Question: I am creating a custom Numpad keyboard through xib.
The numpad has 4 rows: 3 rows with 5 buttons and 1 last row with 4 buttons.
I can't understand, how to align a width of a yellow button "=" to be equal of doubled width of upper row's 2 yellow buttons "+" and "x". Plus 3 grey buttons width to be the same as upper 3 grey buttons have?
I don't want to add hardcoded values like each yellow button width equals 60 then "=" button width equals 120.
This is how it looks now:

I tried to google for solution, but found the cases only with 4 elements in a row, not 5.
Here is the test project on Github: <URL>
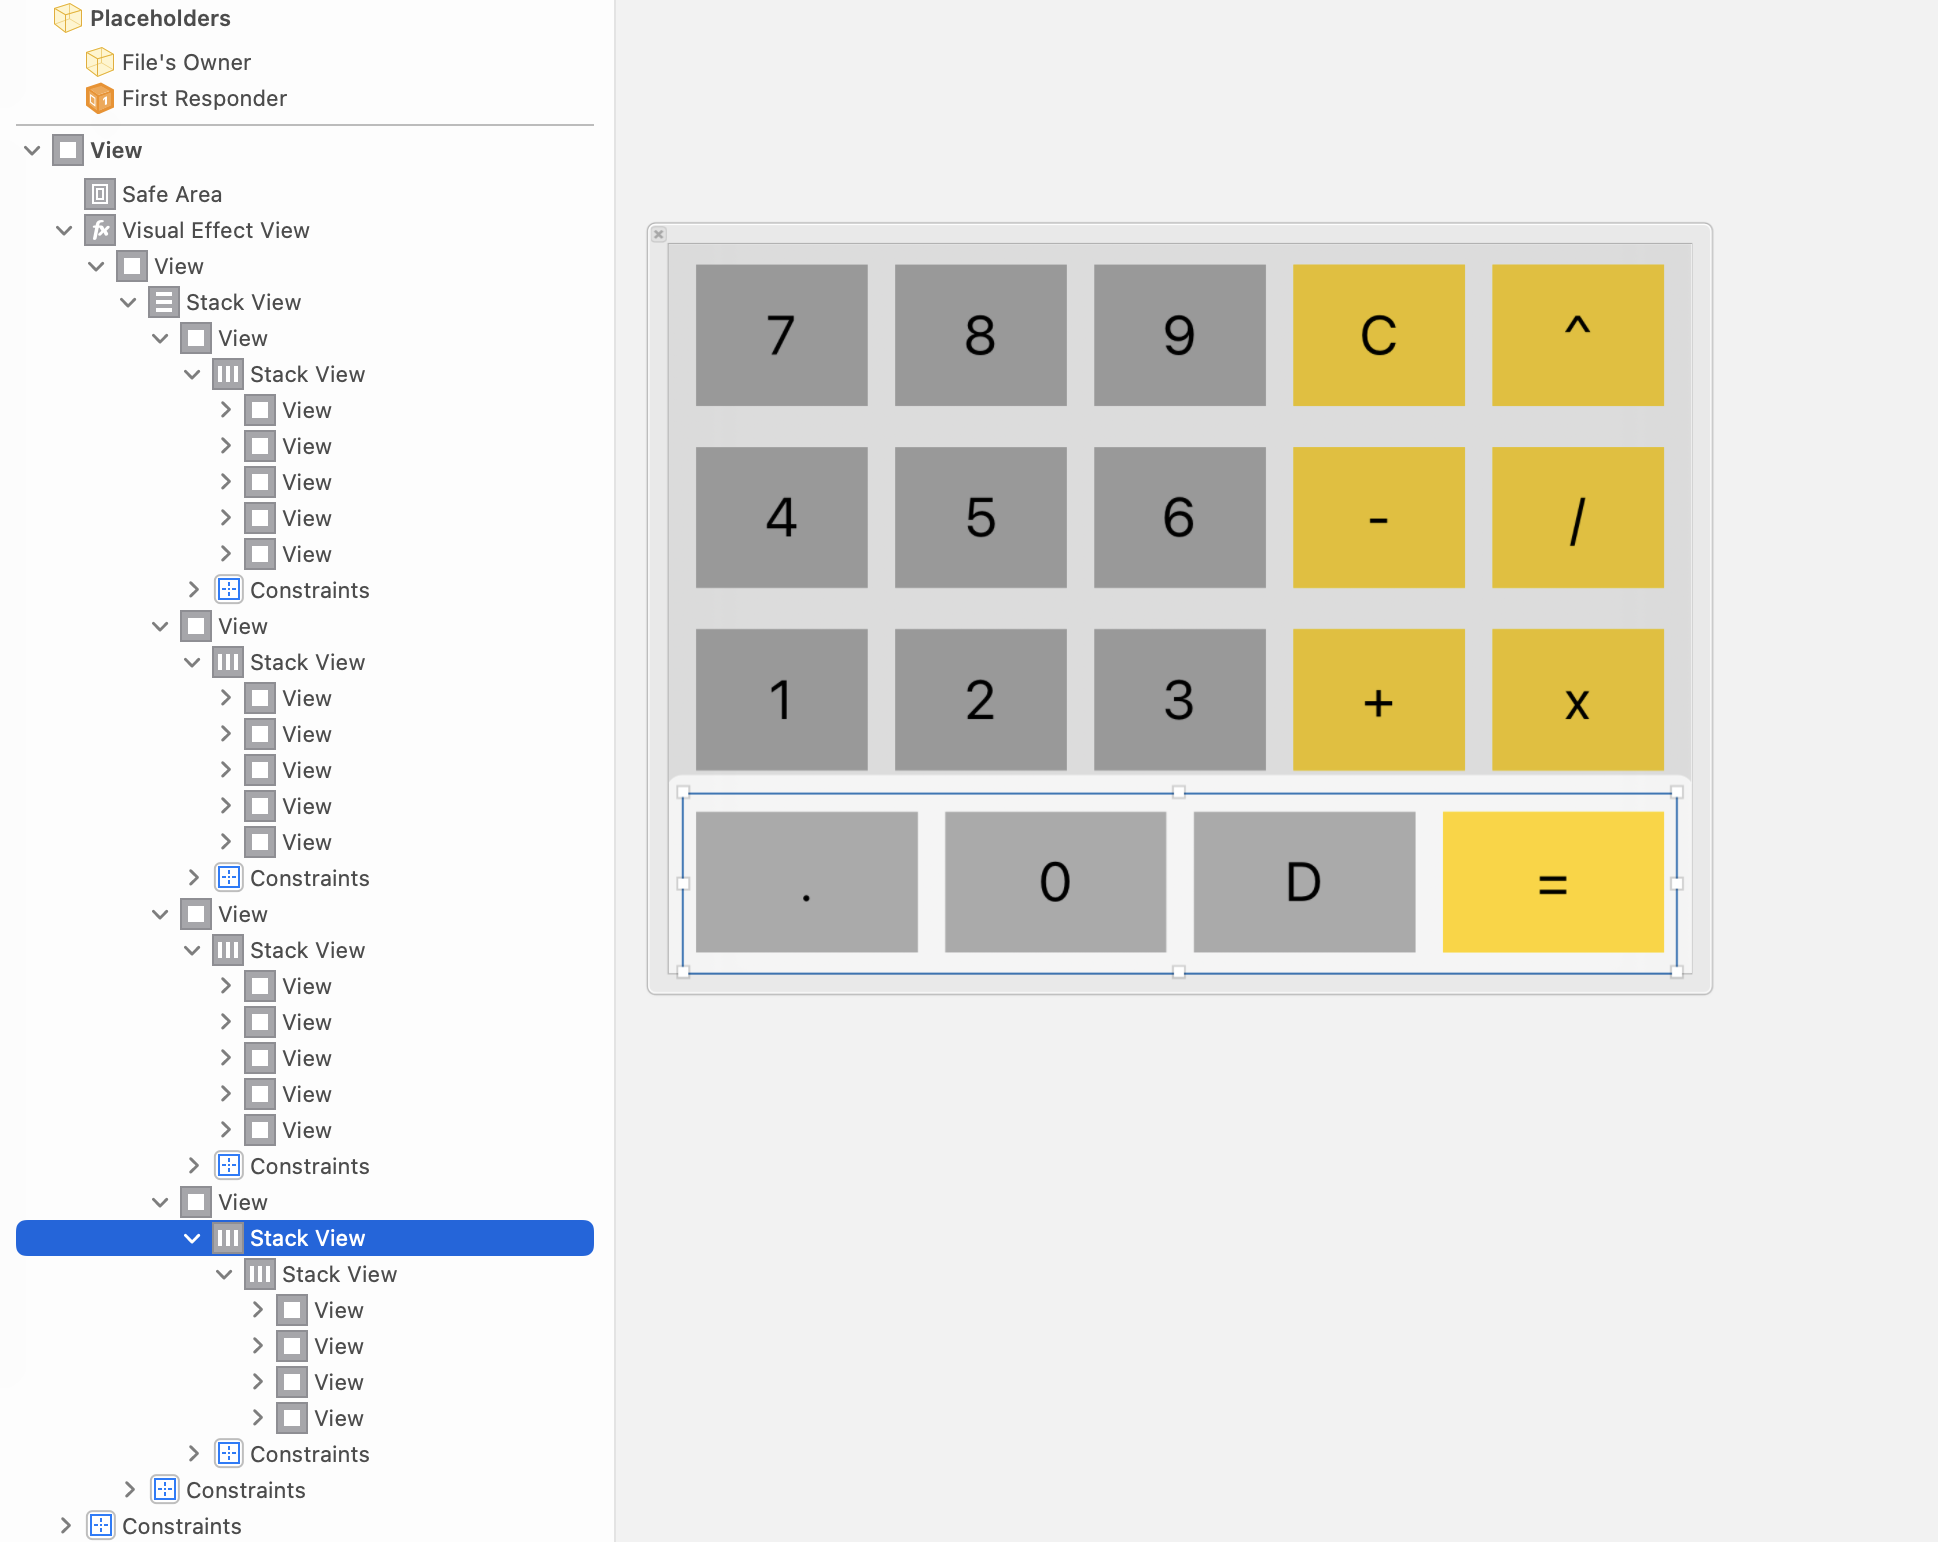
Answer: You have what appears to be a lot of unneeded embedding in extra views and stack views...
Take a look at this:
<URL>
Here's the source for that xib (took out whitespace so it would fit in this answer):
'''
<?xml version="1.0" encoding="UTF-8"?>
<document type="com.apple.InterfaceBuilder3.CocoaTouch.XIB" version="3.0" toolsVersion="20037" targetRuntime="iOS.CocoaTouch" propertyAccessControl="none" useAutolayout="YES" useTraitCollections="YES" useSafeAreas="YES" colorMatched="YES">
<device id="retina6_1" orientation="portrait" appearance="light"/>
<dependencies>
<plugIn identifier="com.apple.InterfaceBuilder.IBCocoaTouchPlugin" version="20020"/>
<capability name="Safe area layout guides" minToolsVersion="9.0"/>
<capability name="System colors in document resources" minToolsVersion="11.0"/>
<capability name="documents saved in the Xcode 8 format" minToolsVersion="8.0"/>
</dependencies>
<objects>
<placeholder placeholderIdentifier="IBFilesOwner" id="-1" userLabel="File's Owner"/>
<placeholder placeholderIdentifier="IBFirstResponder" id="-2" customClass="UIResponder"/>
<view contentMode="scaleToFill" id="w35-oq-szw">
<rect key="frame" x="0.0" y="0.0" width="745" height="531"/>
<autoresizingMask key="autoresizingMask" widthSizable="YES" heightSizable="YES"/>
<subviews>
<visualEffectView opaque="NO" clipsSubviews="YES" contentMode="scaleToFill" translatesAutoresizingMaskIntoConstraints="NO" id="req-q9-lx2">
<rect key="frame" x="0.0" y="0.0" width="745" height="531"/>
<view key="contentView" opaque="NO" clipsSubviews="YES" multipleTouchEnabled="YES" contentMode="center" insetsLayoutMarginsFromSafeArea="NO" id="d1H-9Q-j7P">
<rect key="frame" x="0.0" y="0.0" width="745" height="531"/>
<autoresizingMask key="autoresizingMask" widthSizable="YES" heightSizable="YES"/>
<subviews>
<stackView opaque="NO" contentMode="scaleToFill" axis="vertical" distribution="fillEqually" spacing="10" translatesAutoresizingMaskIntoConstraints="NO" id="sSl-mz-1DQ">
<rect key="frame" x="10" y="0.0" width="725" height="531"/>
<subviews>
<stackView opaque="NO" contentMode="scaleToFill" distribution="fillEqually" spacing="10" translatesAutoresizingMaskIntoConstraints="NO" id="fGC-p9-L4U">
<rect key="frame" x="0.0" y="0.0" width="725" height="125.5"/>
<subviews>
<button opaque="NO" contentMode="scaleToFill" horizontalHuggingPriority="248" contentHorizontalAlignment="center" contentVerticalAlignment="center" buttonType="system" lineBreakMode="middleTruncation" translatesAutoresizingMaskIntoConstraints="NO" id="1fo-rx-txj">
<rect key="frame" x="0.0" y="0.0" width="137" height="125.5"/>
<color key="backgroundColor" white="0.66666666669999997" alpha="1" colorSpace="custom" customColorSpace="genericGamma22GrayColorSpace"/>
<color key="tintColor" white="0.0" alpha="1" colorSpace="custom" customColorSpace="genericGamma22GrayColorSpace"/>
<state key="normal" title="Button"/>
<buttonConfiguration key="configuration" style="plain" title="7">
<fontDescription key="titleFontDescription" type="system" pointSize="40"/>
</buttonConfiguration>
</button>
<button opaque="NO" contentMode="scaleToFill" contentHorizontalAlignment="center" contentVerticalAlignment="center" buttonType="system" lineBreakMode="middleTruncation" translatesAutoresizingMaskIntoConstraints="NO" id="JkP-z1-kBt">
<rect key="frame" x="147" y="0.0" width="137" height="125.5"/>
<color key="backgroundColor" white="0.66666666669999997" alpha="1" colorSpace="custom" customColorSpace="genericGamma22GrayColorSpace"/>
<color key="tintColor" white="0.0" alpha="1" colorSpace="custom" customColorSpace="genericGamma22GrayColorSpace"/>
<state key="normal" title="Button"/>
<buttonConfiguration key="configuration" style="plain" title="8">
<fontDescription key="titleFontDescription" type="system" pointSize="40"/>
</buttonConfiguration>
</button>
<button opaque="NO" contentMode="scaleToFill" contentHorizontalAlignment="center" contentVerticalAlignment="center" buttonType="system" lineBreakMode="middleTruncation" translatesAutoresizingMaskIntoConstraints="NO" id="aA8-sE-uyJ">
<rect key="frame" x="294" y="0.0" width="137" height="125.5"/>
<color key="backgroundColor" white="0.66666666669999997" alpha="1" colorSpace="custom" customColorSpace="genericGamma22GrayColorSpace"/>
<color key="tintColor" white="0.0" alpha="1" colorSpace="custom" customColorSpace="genericGamma22GrayColorSpace"/>
<state key="normal" title="Button"/>
<buttonConfiguration key="configuration" style="plain" title="9">
<fontDescription key="titleFontDescription" type="system" pointSize="40"/>
</buttonConfiguration>
</button>
<button opaque="NO" contentMode="scaleToFill" contentHorizontalAlignment="center" contentVerticalAlignment="center" buttonType="system" lineBreakMode="middleTruncation" translatesAutoresizingMaskIntoConstraints="NO" id="JdT-jT-0wO">
<rect key="frame" x="441" y="0.0" width="137" height="125.5"/>
<color key="backgroundColor" red="0.97410839800000004" green="<PHONE>" blue="<PHONE>" alpha="1" colorSpace="custom" customColorSpace="displayP3"/>
<color key="tintColor" white="0.0" alpha="1" colorSpace="custom" customColorSpace="genericGamma22GrayColorSpace"/>
<state key="normal" title="Button"/>
<buttonConfiguration key="configuration" style="plain" title="C">
<fontDescription key="titleFontDescription" type="system" pointSize="40"/>
</buttonConfiguration>
</button>
<button opaque="NO" contentMode="scaleToFill" contentHorizontalAlignment="center" contentVerticalAlignment="center" buttonType="system" lineBreakMode="middleTruncation" translatesAutoresizingMaskIntoConstraints="NO" id="MqJ-SJ-vgm">
<rect key="frame" x="588" y="0.0" width="137" height="125.5"/>
<color key="backgroundColor" red="0.97410839800000004" green="<PHONE>" blue="<PHONE>" alpha="1" colorSpace="custom" customColorSpace="displayP3"/>
<color key="tintColor" white="0.0" alpha="1" colorSpace="custom" customColorSpace="genericGamma22GrayColorSpace"/>
<state key="normal" title="Button"/>
<buttonConfiguration key="configuration" style="plain" title="^">
<fontDescription key="titleFontDescription" type="system" pointSize="40"/>
</buttonConfiguration>
</button>
</subviews>
<color key="backgroundColor" white="0.0" alpha="0.0" colorSpace="custom" customColorSpace="genericGamma22GrayColorSpace"/>
</stackView>
<stackView opaque="NO" contentMode="scaleToFill" distribution="fillEqually" spacing="10" translatesAutoresizingMaskIntoConstraints="NO" id="ryL-j9-8Gp">
<rect key="frame" x="0.0" y="135.5" width="725" height="125"/>
<subviews>
<button opaque="NO" contentMode="scaleToFill" contentHorizontalAlignment="center" contentVerticalAlignment="center" buttonType="system" lineBreakMode="middleTruncation" translatesAutoresizingMaskIntoConstraints="NO" id="ATt-PW-v4y">
<rect key="frame" x="0.0" y="0.0" width="137" height="125"/>
<color key="backgroundColor" white="0.66666666669999997" alpha="1" colorSpace="custom" customColorSpace="genericGamma22GrayColorSpace"/>
<color key="tintColor" white="0.0" alpha="1" colorSpace="custom" customColorSpace="genericGamma22GrayColorSpace"/>
<state key="normal" title="Button"/>
<buttonConfiguration key="configuration" style="plain" title="4">
<fontDescription key="titleFontDescription" type="system" pointSize="40"/>
</buttonConfiguration>
</button>
<button opaque="NO" contentMode="scaleToFill" horizontalHuggingPriority="249" contentHorizontalAlignment="center" contentVerticalAlignment="center" buttonType="system" lineBreakMode="middleTruncation" translatesAutoresizingMaskIntoConstraints="NO" id="ToS-iL-gQp">
<rect key="frame" x="147" y="0.0" width="137" height="125"/>
<color key="backgroundColor" white="0.66666666669999997" alpha="1" colorSpace="custom" customColorSpace="genericGamma22GrayColorSpace"/>
<color key="tintColor" white="0.0" alpha="1" colorSpace="custom" customColorSpace="genericGamma22GrayColorSpace"/>
<state key="normal" title="Button"/>
<buttonConfiguration key="configuration" style="plain" title="5">
<fontDescription key="titleFontDescription" type="system" pointSize="40"/>
</buttonConfiguration>
</button>
<button opaque="NO" contentMode="scaleToFill" horizontalHuggingPriority="248" contentHorizontalAlignment="center" contentVerticalAlignment="center" buttonType="system" lineBreakMode="middleTruncation" translatesAutoresizingMaskIntoConstraints="NO" id="OSw-U5-1GF">
<rect key="frame" x="294" y="0.0" width="137" height="125"/>
<color key="backgroundColor" white="0.66666666669999997" alpha="1" colorSpace="custom" customColorSpace="genericGamma22GrayColorSpace"/>
<color key="tintColor" white="0.0" alpha="1" colorSpace="custom" customColorSpace="genericGamma22GrayColorSpace"/>
<state key="normal" title="Button"/>
<buttonConfiguration key="configuration" style="plain" title="6">
<fontDescription key="titleFontDescription" type="system" pointSize="40"/>
</buttonConfiguration>
</button>
<button opaque="NO" contentMode="scaleToFill" contentHorizontalAlignment="center" contentVerticalAlignment="center" buttonType="system" lineBreakMode="middleTruncation" translatesAutoresizingMaskIntoConstraints="NO" id="Uiw-M5-1xf">
<rect key="frame" x="441" y="0.0" width="137" height="125"/>
<color key="backgroundColor" red="0.97410839800000004" green="<PHONE>" blue="<PHONE>" alpha="1" colorSpace="custom" customColorSpace="displayP3"/>
<color key="tintColor" white="0.0" alpha="1" colorSpace="custom" customColorSpace="genericGamma22GrayColorSpace"/>
<state key="normal" title="Button"/>
<buttonConfiguration key="configuration" style="plain" title="-">
<fontDescription key="titleFontDescription" type="system" pointSize="40"/>
</buttonConfiguration>
</button>
<button opaque="NO" contentMode="scaleToFill" contentHorizontalAlignment="center" contentVerticalAlignment="center" buttonType="system" lineBreakMode="middleTruncation" translatesAutoresizingMaskIntoConstraints="NO" id="dHS-oz-6Ou">
<rect key="frame" x="588" y="0.0" width="137" height="125"/>
<color key="backgroundColor" red="0.97410839800000004" green="<PHONE>" blue="<PHONE>" alpha="1" colorSpace="custom" customColorSpace="displayP3"/>
<color key="tintColor" white="0.0" alpha="1" colorSpace="custom" customColorSpace="genericGamma22GrayColorSpace"/>
<state key="normal" title="Button"/>
<buttonConfiguration key="configuration" style="plain" title="/">
<fontDescription key="titleFontDescription" type="system" pointSize="40"/>
</buttonConfiguration>
</button>
</subviews>
</stackView>
<stackView opaque="NO" contentMode="scaleToFill" distribution="fillEqually" spacing="10" translatesAutoresizingMaskIntoConstraints="NO" id="JRw-LQ-aMf">
<rect key="frame" x="0.0" y="270.5" width="725" height="125.5"/>
<subviews>
<button opaque="NO" contentMode="scaleToFill" contentHorizontalAlignment="center" contentVerticalAlignment="center" buttonType="system" lineBreakMode="middleTruncation" translatesAutoresizingMaskIntoConstraints="NO" id="mal-m2-BW0">
<rect key="frame" x="0.0" y="0.0" width="137" height="125.5"/>
<color key="backgroundColor" white="0.66666666669999997" alpha="1" colorSpace="custom" customColorSpace="genericGamma22GrayColorSpace"/>
<color key="tintColor" white="0.0" alpha="1" colorSpace="custom" customColorSpace="genericGamma22GrayColorSpace"/>
<state key="normal" title="Button"/>
<buttonConfiguration key="configuration" style="plain" title="1">
<fontDescription key="titleFontDescription" type="system" pointSize="40"/>
</buttonConfiguration>
</button>
<button opaque="NO" contentMode="scaleToFill" contentHorizontalAlignment="center" contentVerticalAlignment="center" buttonType="system" lineBreakMode="middleTruncation" translatesAutoresizingMaskIntoConstraints="NO" id="KI1-ty-RLg">
<rect key="frame" x="147" y="0.0" width="137" height="125.5"/>
<color key="backgroundColor" white="0.66666666669999997" alpha="1" colorSpace="custom" customColorSpace="genericGamma22GrayColorSpace"/>
<color key="tintColor" white="0.0" alpha="1" colorSpace="custom" customColorSpace="genericGamma22GrayColorSpace"/>
<state key="normal" title="Button"/>
<buttonConfiguration key="configuration" style="plain" title="2">
<fontDescription key="titleFontDescription" type="system" pointSize="40"/>
</buttonConfiguration>
</button>
<button opaque="NO" contentMode="scaleToFill" contentHorizontalAlignment="center" contentVerticalAlignment="center" buttonType="system" lineBreakMode="middleTruncation" translatesAutoresizingMaskIntoConstraints="NO" id="5EU-9l-FVK">
<rect key="frame" x="294" y="0.0" width="137" height="125.5"/>
<color key="backgroundColor" white="0.66666666669999997" alpha="1" colorSpace="custom" customColorSpace="genericGamma22GrayColorSpace"/>
<color key="tintColor" white="0.0" alpha="1" colorSpace="custom" customColorSpace="genericGamma22GrayColorSpace"/>
<state key="normal" title="Button"/>
<buttonConfiguration key="configuration" style="plain" title="3">
<fontDescription key="titleFontDescription" type="system" pointSize="40"/>
</buttonConfiguration>
</button>
<button opaque="NO" contentMode="scaleToFill" contentHorizontalAlignment="center" contentVerticalAlignment="center" buttonType="system" lineBreakMode="middleTruncation" translatesAutoresizingMaskIntoConstraints="NO" id="y6Q-JT-JWy">
<rect key="frame" x="441" y="0.0" width="137" height="125.5"/>
<color key="backgroundColor" red="0.97410839800000004" green="<PHONE>" blue="<PHONE>" alpha="1" colorSpace="custom" customColorSpace="displayP3"/>
<color key="tintColor" white="0.0" alpha="1" colorSpace="custom" customColorSpace="genericGamma22GrayColorSpace"/>
<state key="normal" title="Button"/>
<buttonConfiguration key="configuration" style="plain" title="+">
<fontDescription key="titleFontDescription" type="system" pointSize="40"/>
</buttonConfiguration>
</button>
<button opaque="NO" contentMode="scaleToFill" contentHorizontalAlignment="center" contentVerticalAlignment="center" buttonType="system" lineBreakMode="middleTruncation" translatesAutoresizingMaskIntoConstraints="NO" id="G9r-jQ-QQ9">
<rect key="frame" x="588" y="0.0" width="137" height="125.5"/>
<color key="backgroundColor" red="0.97410839800000004" green="<PHONE>" blue="<PHONE>" alpha="1" colorSpace="custom" customColorSpace="displayP3"/>
<color key="tintColor" white="0.0" alpha="1" colorSpace="custom" customColorSpace="genericGamma22GrayColorSpace"/>
<state key="normal" title="Button"/>
<buttonConfiguration key="configuration" style="plain" title="x">
<fontDescription key="titleFontDescription" type="system" pointSize="40"/>
</buttonConfiguration>
</button>
</subviews>
</stackView>
<stackView opaque="NO" contentMode="scaleToFill" spacing="10" translatesAutoresizingMaskIntoConstraints="NO" id="Uw9-qZ-Dfo">
<rect key="frame" x="0.0" y="406" width="725" height="125"/>
<subviews>
<button opaque="NO" contentMode="scaleToFill" contentHorizontalAlignment="center" contentVerticalAlignment="center" buttonType="system" lineBreakMode="middleTruncation" translatesAutoresizingMaskIntoConstraints="NO" id="8ld-d6-RQK">
<rect key="frame" x="0.0" y="0.0" width="137" height="125"/>
<color key="backgroundColor" white="0.66666666669999997" alpha="1" colorSpace="custom" customColorSpace="genericGamma22GrayColorSpace"/>
<color key="tintColor" white="0.0" alpha="1" colorSpace="custom" customColorSpace="genericGamma22GrayColorSpace"/>
<state key="normal" title="Button"/>
<buttonConfiguration key="configuration" style="plain" title=".">
<fontDescription key="titleFontDescription" type="system" pointSize="40"/>
</buttonConfiguration>
</button>
<button opaque="NO" contentMode="scaleToFill" contentHorizontalAlignment="center" contentVerticalAlignment="center" buttonType="system" lineBreakMode="middleTruncation" translatesAutoresizingMaskIntoConstraints="NO" id="mBP-LN-MlY">
<rect key="frame" x="147" y="0.0" width="137" height="125"/>
<color key="backgroundColor" white="0.66666666669999997" alpha="1" colorSpace="custom" customColorSpace="genericGamma22GrayColorSpace"/>
<color key="tintColor" white="0.0" alpha="1" colorSpace="custom" customColorSpace="genericGamma22GrayColorSpace"/>
<state key="normal" title="Button"/>
<buttonConfiguration key="configuration" style="plain" title="0">
<fontDescription key="titleFontDescription" type="system" pointSize="40"/>
</buttonConfiguration>
</button>
<button opaque="NO" contentMode="scaleToFill" contentHorizontalAlignment="center" contentVerticalAlignment="center" buttonType="system" lineBreakMode="middleTruncation" translatesAutoresizingMaskIntoConstraints="NO" id="nde-Sc-JPt">
<rect key="frame" x="294" y="0.0" width="137" height="125"/>
<color key="backgroundColor" white="0.66666666669999997" alpha="1" colorSpace="custom" customColorSpace="genericGamma22GrayColorSpace"/>
<color key="tintColor" white="0.0" alpha="1" colorSpace="custom" customColorSpace="genericGamma22GrayColorSpace"/>
<state key="normal" title="Button"/>
<buttonConfiguration key="configuration" style="plain" title="D">
<fontDescription key="titleFontDescription" type="system" pointSize="40"/>
</buttonConfiguration>
</button>
<button opaque="NO" contentMode="scaleToFill" contentHorizontalAlignment="center" contentVerticalAlignment="center" buttonType="system" lineBreakMode="middleTruncation" translatesAutoresizingMaskIntoConstraints="NO" id="dGq-08-Kzm">
<rect key="frame" x="441" y="0.0" width="284" height="125"/>
<color key="backgroundColor" red="0.97410839800000004" green="<PHONE>" blue="<PHONE>" alpha="1" colorSpace="custom" customColorSpace="displayP3"/>
<color key="tintColor" white="0.0" alpha="1" colorSpace="custom" customColorSpace="genericGamma22GrayColorSpace"/>
<state key="normal" title="Button"/>
<buttonConfiguration key="configuration" style="plain" title="=">
<fontDescription key="titleFontDescription" type="system" pointSize="40"/>
</buttonConfiguration>
</button>
</subviews>
</stackView>
</subviews>
<constraints>
<constraint firstItem="nde-Sc-JPt" firstAttribute="width" secondItem="5EU-9l-FVK" secondAttribute="width" id="4El-5L-MaG"/>
<constraint firstItem="mBP-LN-MlY" firstAttribute="width" secondItem="KI1-ty-RLg" secondAttribute="width" id="Htd-Ko-RcX"/>
<constraint firstItem="8ld-d6-RQK" firstAttribute="width" secondItem="mal-m2-BW0" secondAttribute="width" id="m9s-WZ-peK"/>
</constraints>
</stackView>
</subviews>
<constraints>
<constraint firstItem="sSl-mz-1DQ" firstAttribute="top" secondItem="d1H-9Q-j7P" secondAttribute="top" id="Db1-iD-Elh"/>
<constraint firstAttribute="trailing" secondItem="sSl-mz-1DQ" secondAttribute="trailing" constant="10" id="KbS-0k-Ie2"/>
<constraint firstItem="sSl-mz-1DQ" firstAttribute="leading" secondItem="d1H-9Q-j7P" secondAttribute="leading" constant="10" id="TJv-db-APH"/>
<constraint firstAttribute="bottom" secondItem="sSl-mz-1DQ" secondAttribute="bottom" id="g6s-Ye-LzN"/>
</constraints>
</view>
<blurEffect style="systemThinMaterial"/>
</visualEffectView>
</subviews>
<viewLayoutGuide key="safeArea" id="V0A-kF-WY5"/>
<color key="backgroundColor" systemColor="systemBackgroundColor"/>
<constraints>
<constraint firstItem="req-q9-lx2" firstAttribute="leading" secondItem="V0A-kF-WY5" secondAttribute="leading" id="0fX-Cx-EME"/>
<constraint firstItem="req-q9-lx2" firstAttribute="trailing" secondItem="V0A-kF-WY5" secondAttribute="trailing" id="Jvp-Gw-hsl"/>
<constraint firstItem="req-q9-lx2" firstAttribute="top" secondItem="w35-oq-szw" secondAttribute="top" id="hrp-Zn-ETe"/>
<constraint firstAttribute="bottom" secondItem="req-q9-lx2" secondAttribute="bottom" id="kDe-Se-hCP"/>
</constraints>
<freeformSimulatedSizeMetrics key="simulatedDestinationMetrics"/>
<point key="canvasLocation" x="621" y="728"/>
</view>
</objects>
<resources>
<systemColor name="systemBackgroundColor">
<color white="1" alpha="1" colorSpace="custom" customColorSpace="genericGamma22GrayColorSpace"/>
</systemColor>
</resources>
</document>
'''